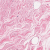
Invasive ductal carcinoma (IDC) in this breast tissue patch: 0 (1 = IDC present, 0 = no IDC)